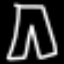
Label: pants